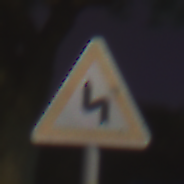
Verkehrszeichen: DoppelkurveZunaechstLinks
Umgebung: Outdoor, Suburban
Tageszeit: Night
Wetter: PartlyCloudy
Licht: Artificial
Jahreszeit: NotSpecified
Kontrast: HighContrast